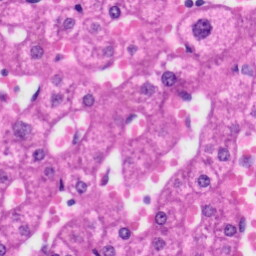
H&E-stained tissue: Liver